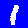
Digit: 1